Field crop: maize
Growth stage: 2
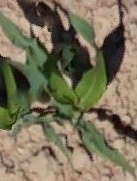
Species: maize